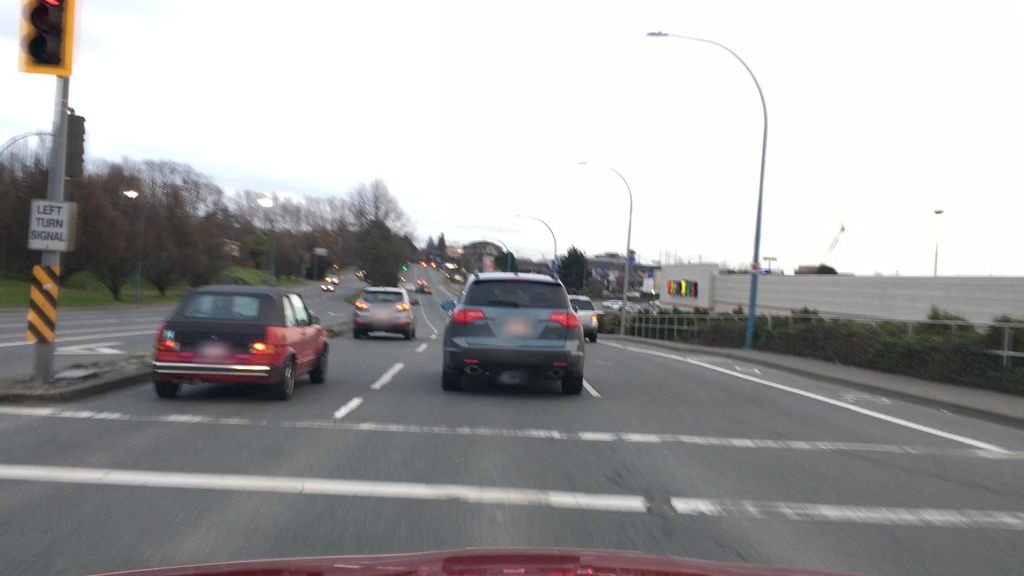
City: victoria